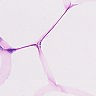
Metastatic tissue present: no